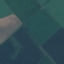
Label: AnnualCrop